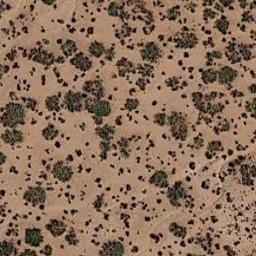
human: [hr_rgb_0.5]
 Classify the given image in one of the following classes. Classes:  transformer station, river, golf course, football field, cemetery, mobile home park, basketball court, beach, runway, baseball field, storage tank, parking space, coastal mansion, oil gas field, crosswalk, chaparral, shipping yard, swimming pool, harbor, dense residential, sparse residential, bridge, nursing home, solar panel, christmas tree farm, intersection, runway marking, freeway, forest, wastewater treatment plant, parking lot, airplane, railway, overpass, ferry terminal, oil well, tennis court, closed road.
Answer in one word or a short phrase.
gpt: chaparral